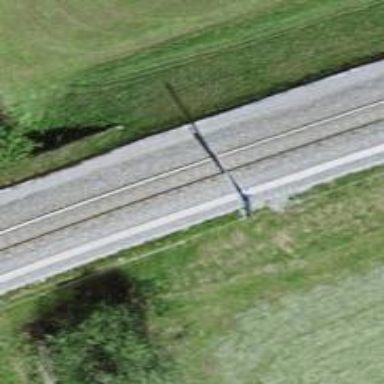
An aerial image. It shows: Narrow-gauge railway track electrified by contact line.